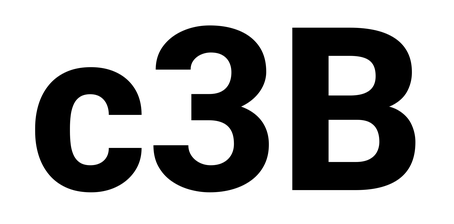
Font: Roboto_ExtraBold